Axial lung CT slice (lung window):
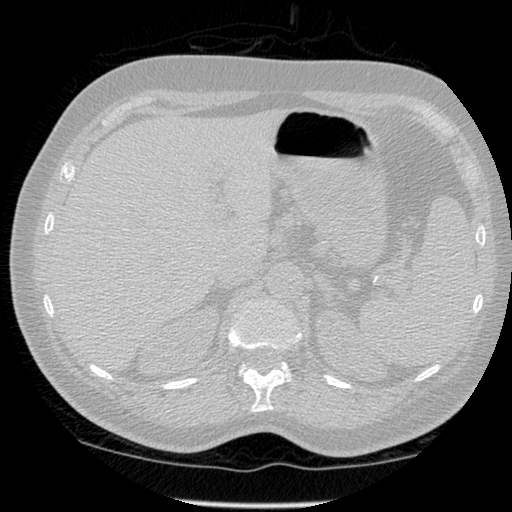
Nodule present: no